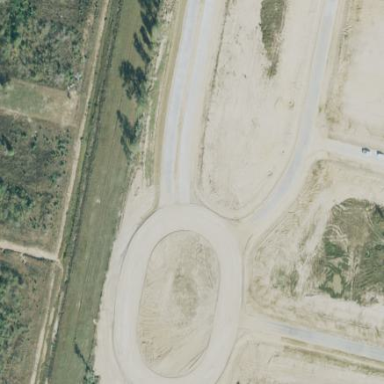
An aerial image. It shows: Circular junction on residential road.